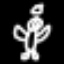
Label: angel